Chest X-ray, PA view. Patient: 29 years old, sex M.
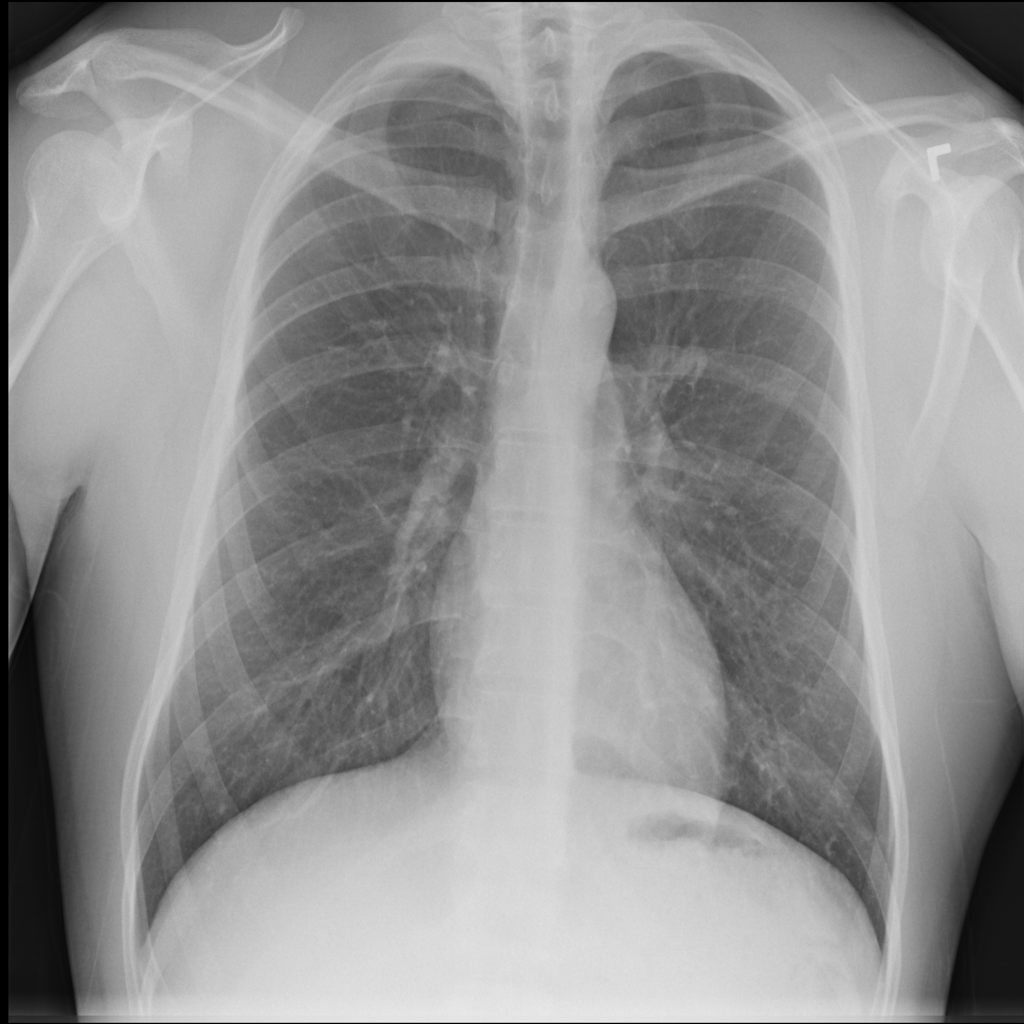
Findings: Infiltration